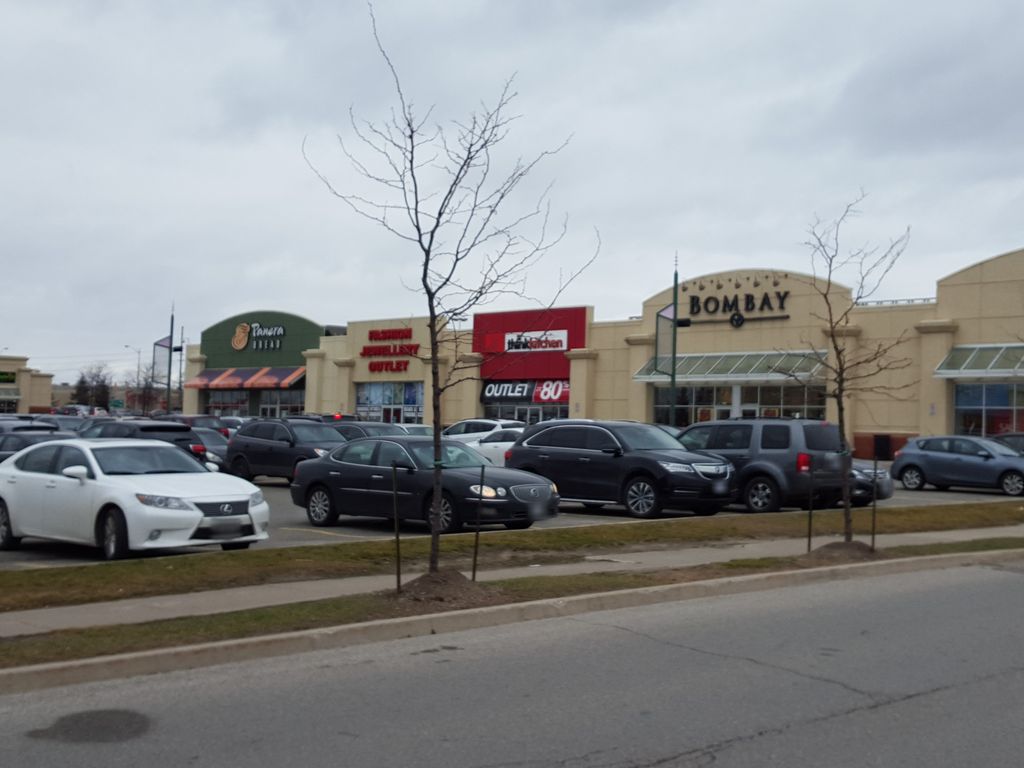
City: toronto